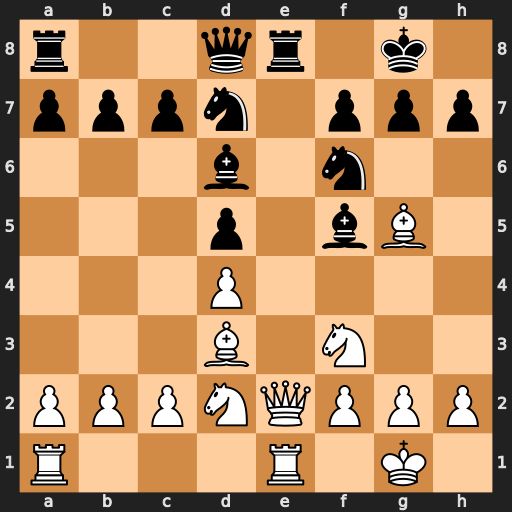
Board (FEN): r2qr1k1/pppn1ppp/3b1n2/3p1bB1/3P4/3B1N2/PPPNQPPP/R3R1K1
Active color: w
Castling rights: -
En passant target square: -
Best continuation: Qxe8+ Qxe8 Rxe8+ Rxe8 Bxf5